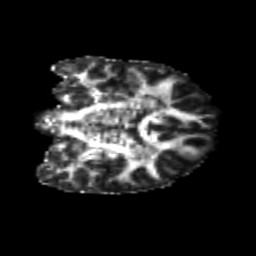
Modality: FA
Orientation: coronal
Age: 21
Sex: female
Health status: healthy
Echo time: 0.074 s